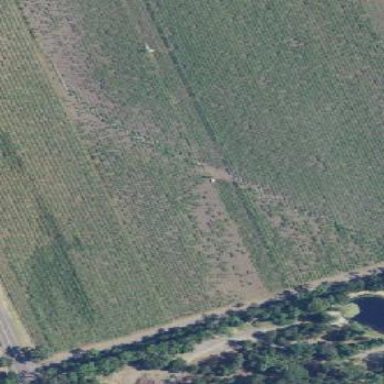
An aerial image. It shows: Vineyard where grapes are grown.